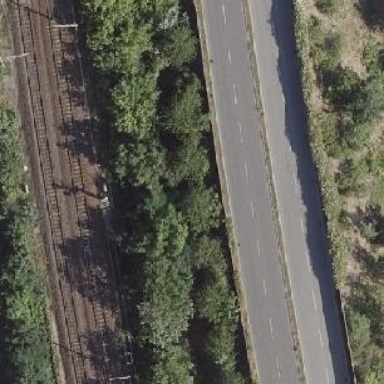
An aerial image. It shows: Asphalt road with trunk classification. It has embankment.